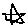
Label: star